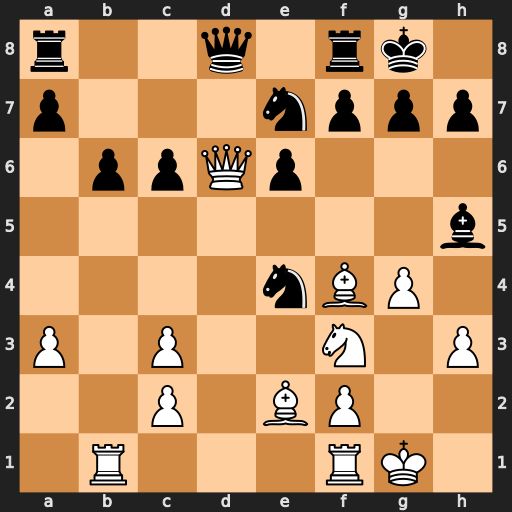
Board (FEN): r2q1rk1/p3nppp/1ppQp3/7b/4nBP1/P1P2N1P/2P1BP2/1R3RK1
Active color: w
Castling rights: -
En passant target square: -
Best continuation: Qxd8 Rfxd8 gxh5